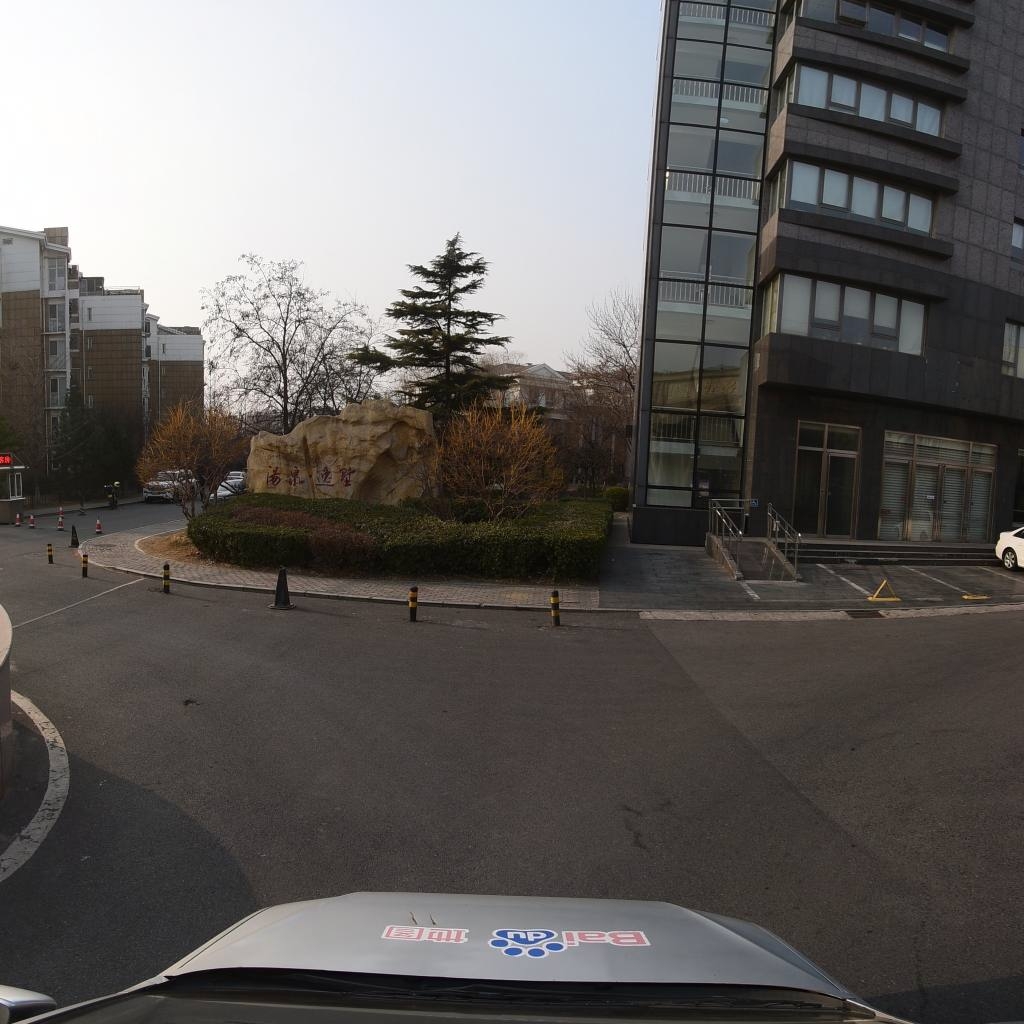
Region: Haidian
Road damage annotations: pothole, longitudinal crack